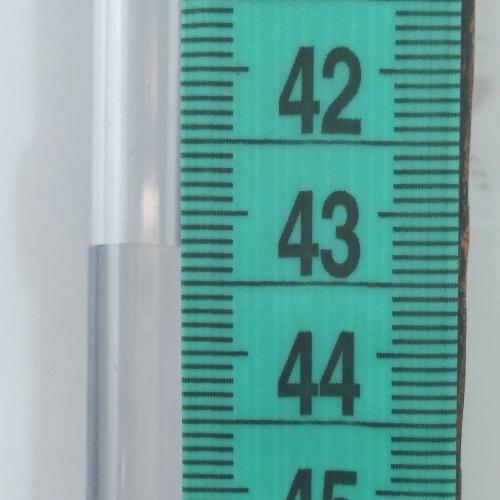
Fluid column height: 43.2 cm